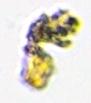
Label: Detritus